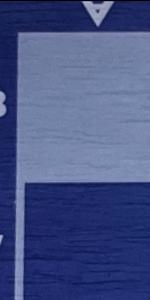
Label: Empty